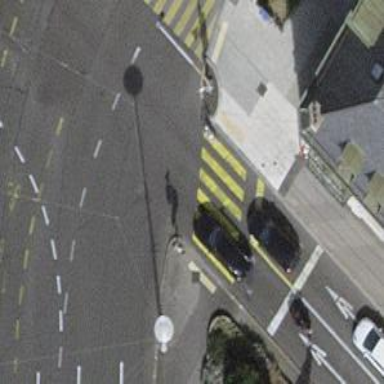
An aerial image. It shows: Crossing with traffic signals.